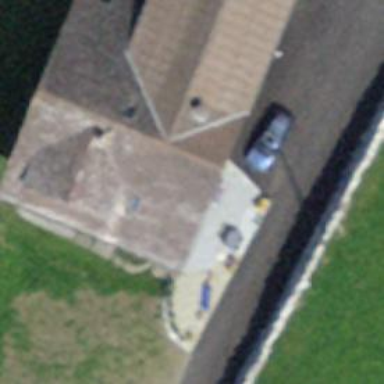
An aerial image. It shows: Farm building.